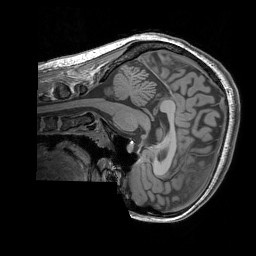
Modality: T1w
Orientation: sagittal